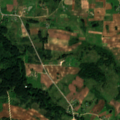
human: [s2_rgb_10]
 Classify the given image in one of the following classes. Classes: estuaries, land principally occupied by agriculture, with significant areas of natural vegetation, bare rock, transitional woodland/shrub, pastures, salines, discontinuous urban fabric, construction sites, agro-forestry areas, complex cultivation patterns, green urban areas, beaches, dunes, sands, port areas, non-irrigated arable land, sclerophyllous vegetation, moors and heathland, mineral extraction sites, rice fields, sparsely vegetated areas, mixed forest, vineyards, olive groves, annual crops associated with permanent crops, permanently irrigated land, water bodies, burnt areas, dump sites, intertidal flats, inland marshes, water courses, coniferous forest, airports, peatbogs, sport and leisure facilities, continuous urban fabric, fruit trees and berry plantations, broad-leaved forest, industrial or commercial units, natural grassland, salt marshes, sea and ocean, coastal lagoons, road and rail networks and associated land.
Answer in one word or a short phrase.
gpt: non-irrigated arable land, complex cultivation patterns, land principally occupied by agriculture, with significant areas of natural vegetation, coniferous forest, mixed forest